Aerial crown-view tile of a tropical tree (Barro Colorado Island, Panama), acquired 20240716:
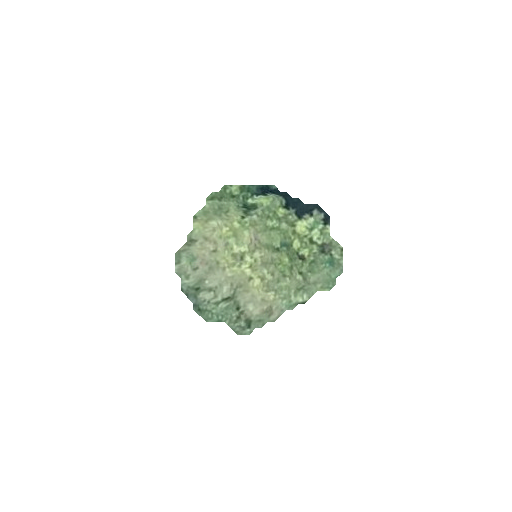
Species: Alseis blackiana
GBIF accepted scientific name: Alseis blackiana
Crown area: 27.564 m²